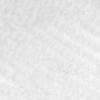
Label: no_change